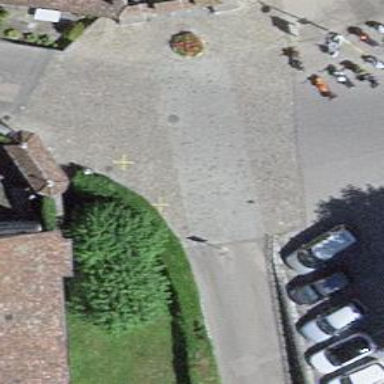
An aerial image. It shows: Bollard barrier.